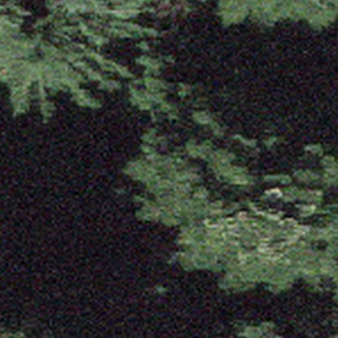
Label: other